Field crop: tomato
Growth stage: 1
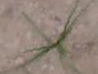
Species: cyperus